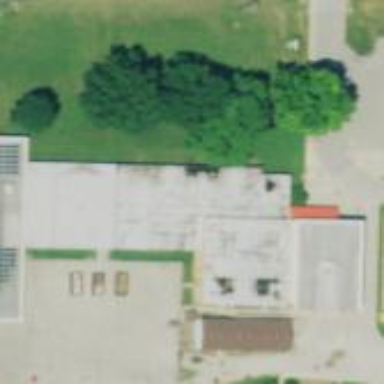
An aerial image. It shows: School building.